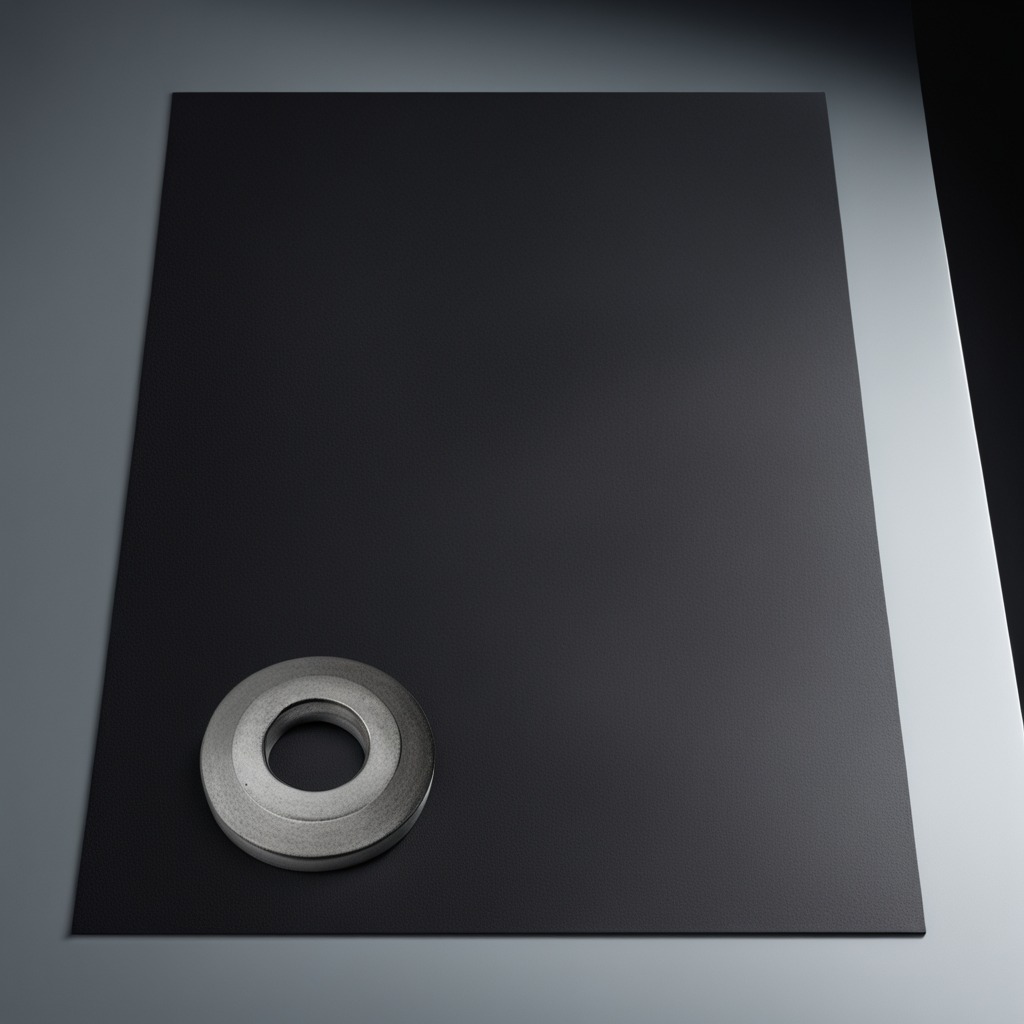
A flat metal washer is lying on the granite tabletop.